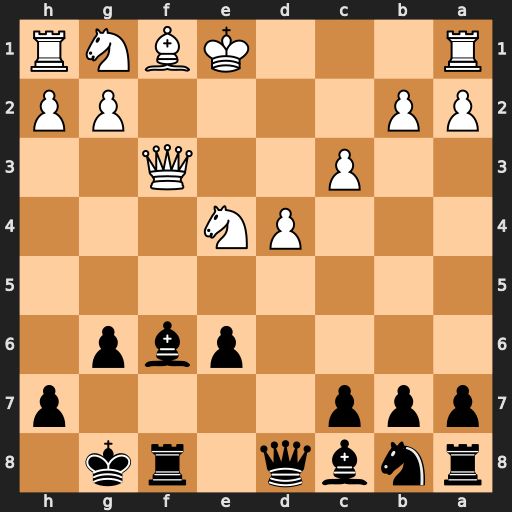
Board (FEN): rnbq1rk1/ppp4p/4pbp1/8/3PN3/2P2Q2/PP4PP/R3KBNR
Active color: b
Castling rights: KQ
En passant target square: -
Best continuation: Bh4+ g3 Rxf3